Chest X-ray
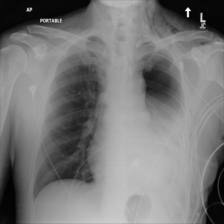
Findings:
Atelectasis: negative
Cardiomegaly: negative
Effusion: negative
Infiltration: negative
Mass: negative
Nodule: negative
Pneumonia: negative
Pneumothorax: negative
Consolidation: negative
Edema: negative
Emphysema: positive
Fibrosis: negative
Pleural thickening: negative
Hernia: negative